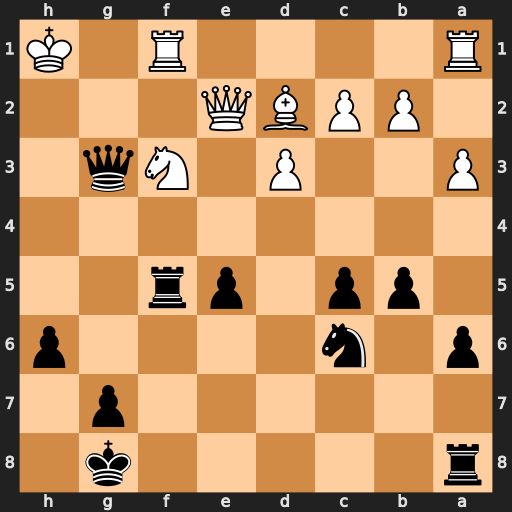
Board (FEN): r5k1/6p1/p1n4p/1pp1pr2/8/P2P1Nq1/1PPBQ3/R4R1K
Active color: b
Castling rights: -
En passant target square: -
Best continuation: Raf8 Qg2 Rxf3 Qxg3 Rxg3